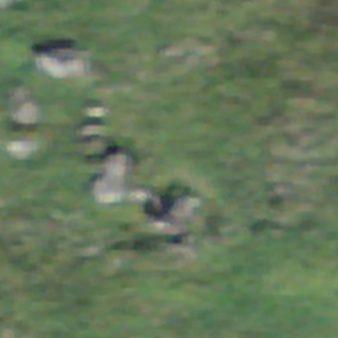
Label: bouldering_area